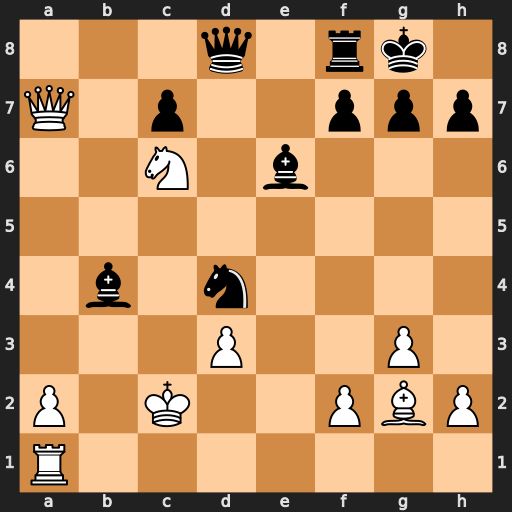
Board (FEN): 3q1rk1/Q1p2ppp/2N1b3/8/1b1n4/3P2P1/P1K2PBP/R7
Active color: w
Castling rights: -
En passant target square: -
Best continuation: Qxd4 Qxd4 Nxd4